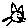
Label: cat